Field crop: tomato
Growth stage: 1
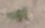
Species: solanum